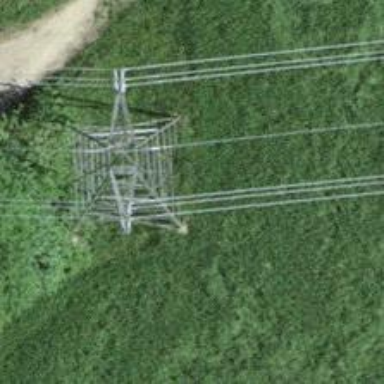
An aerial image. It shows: Power tower.